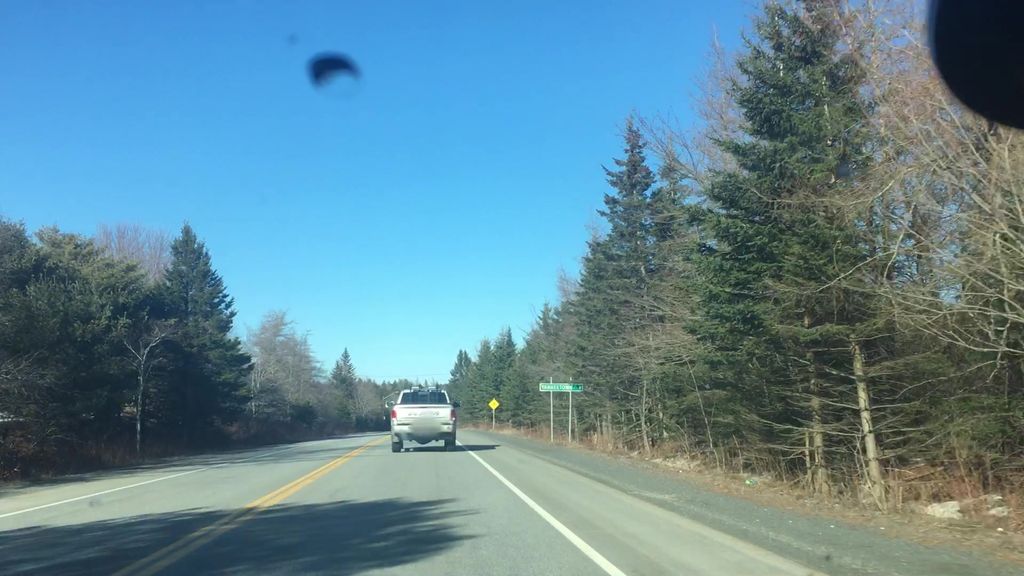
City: halifax